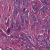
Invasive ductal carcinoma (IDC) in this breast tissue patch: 1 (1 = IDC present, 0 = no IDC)